Field crop: maize
Growth stage: 1
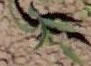
Species: maize